Field crop: maize
Growth stage: 2
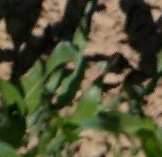
Species: maize